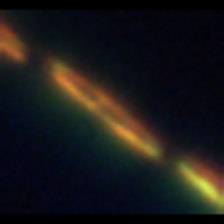
Taxon: Psuedo-nitzschia
Group: Diatoms